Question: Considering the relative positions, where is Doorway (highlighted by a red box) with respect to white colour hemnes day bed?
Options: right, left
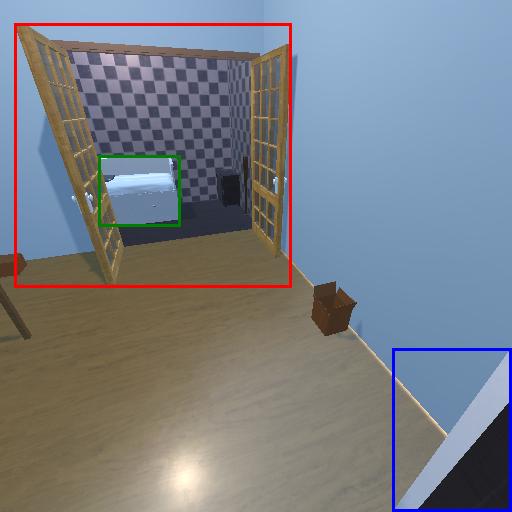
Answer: right